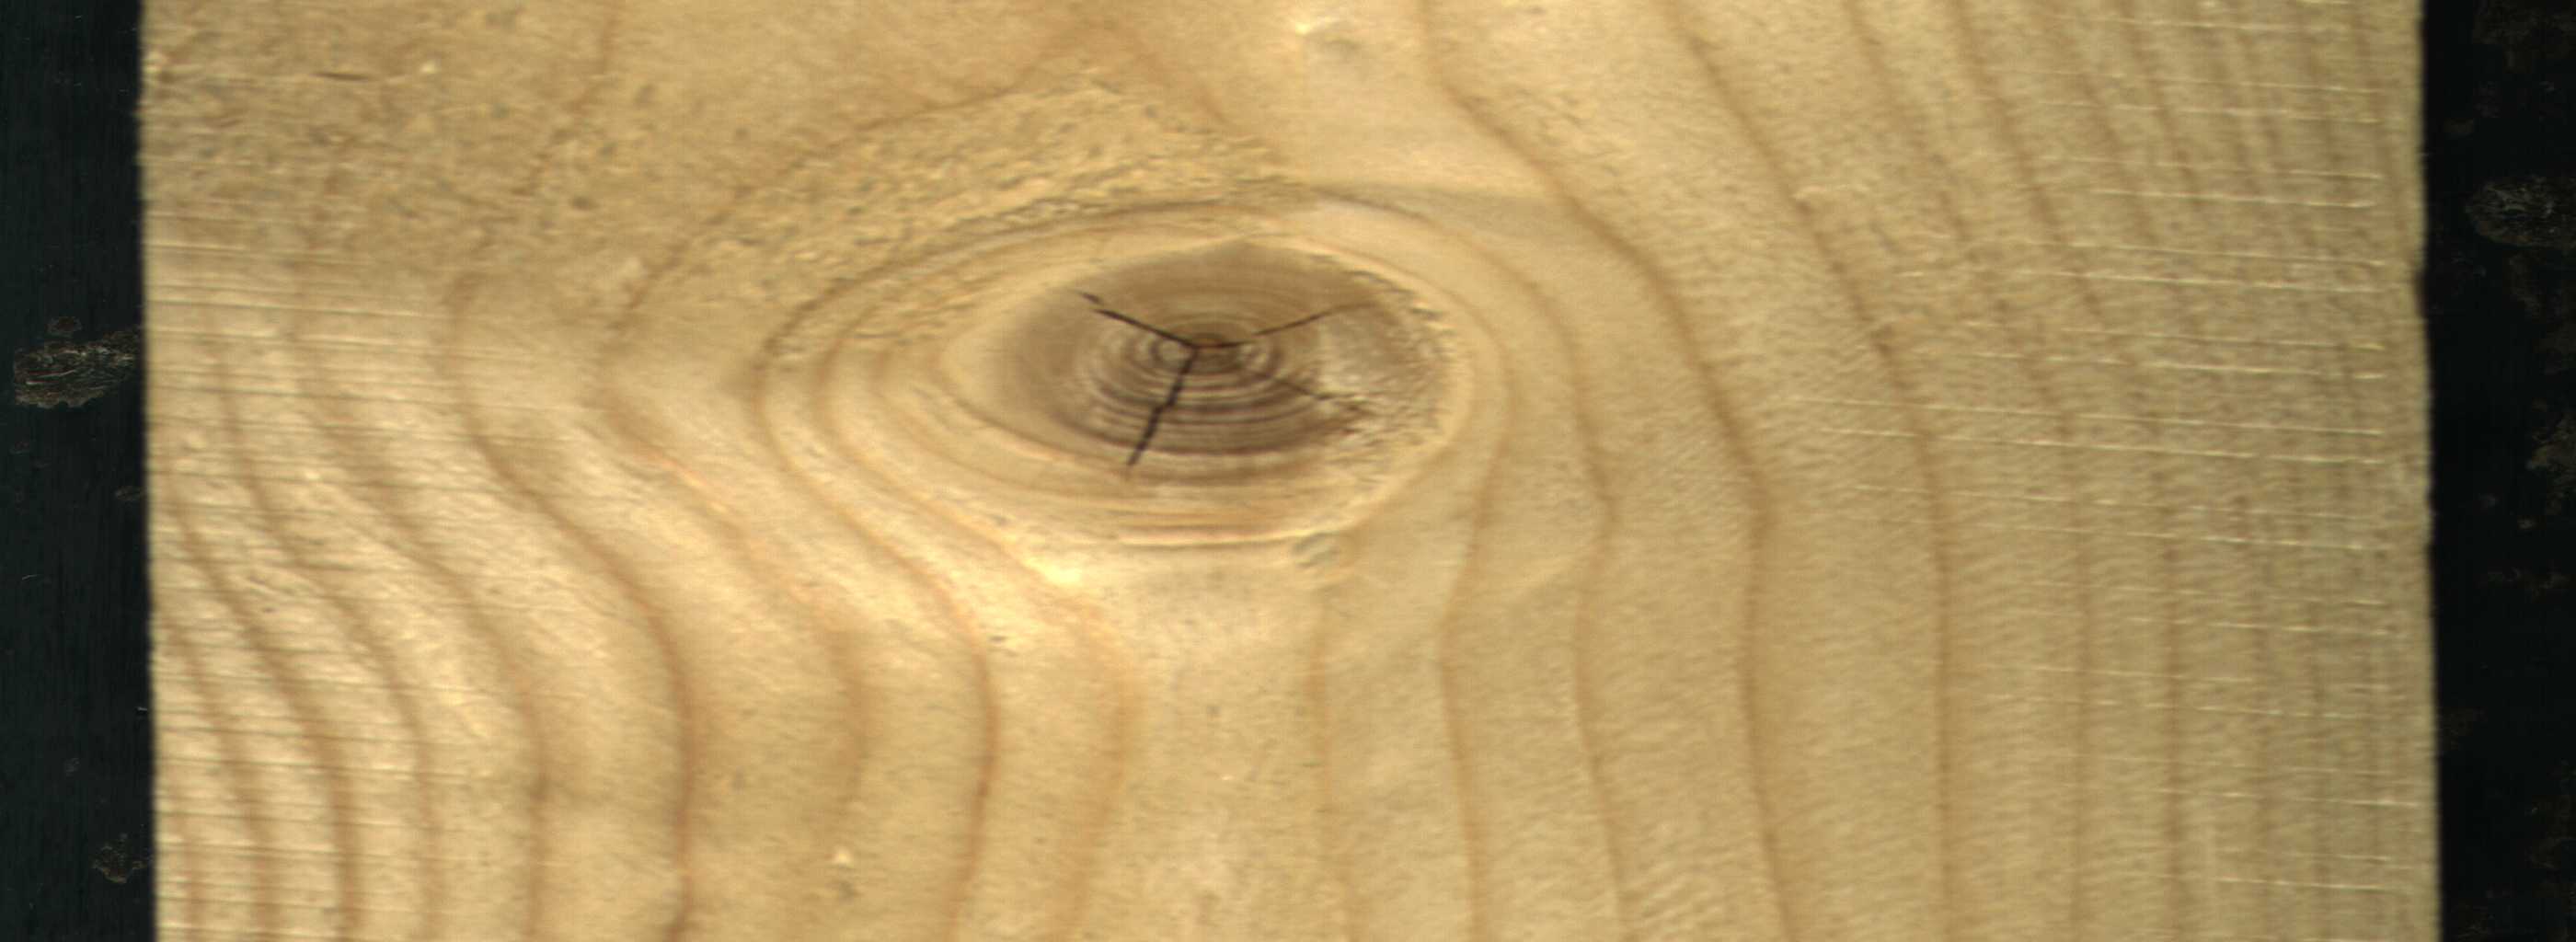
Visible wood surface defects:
knot_with_crack